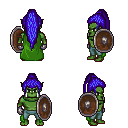
a pixel art fantasy rpg character, male body template, orc, green skin, green cape, teal pants, blue extra-long topknot hairstyle, metal gloves, shield, four views (front, back, left, right), 2x2 character sprite sheet, small pixel art, hard edges, no anti-aliasing